Field crop: maize
Growth stage: 1
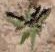
Species: atriplex